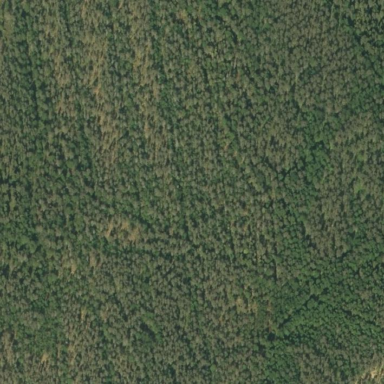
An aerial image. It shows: Needle-leaved woodland.